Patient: sex F, age 57
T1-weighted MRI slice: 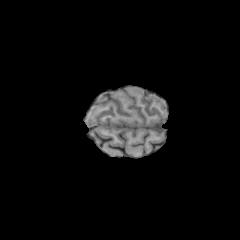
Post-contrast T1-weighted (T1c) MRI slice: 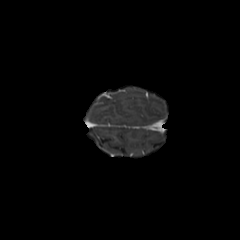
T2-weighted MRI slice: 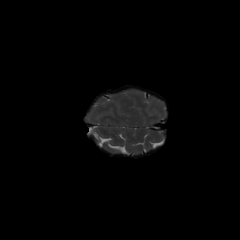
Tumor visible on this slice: no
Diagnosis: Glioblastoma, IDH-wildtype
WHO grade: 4